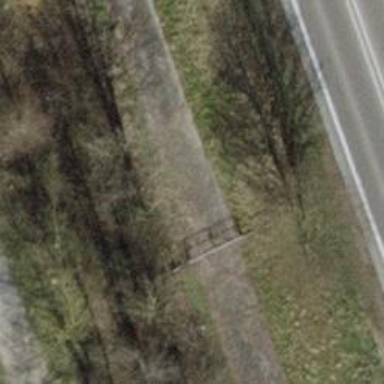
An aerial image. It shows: Gate.